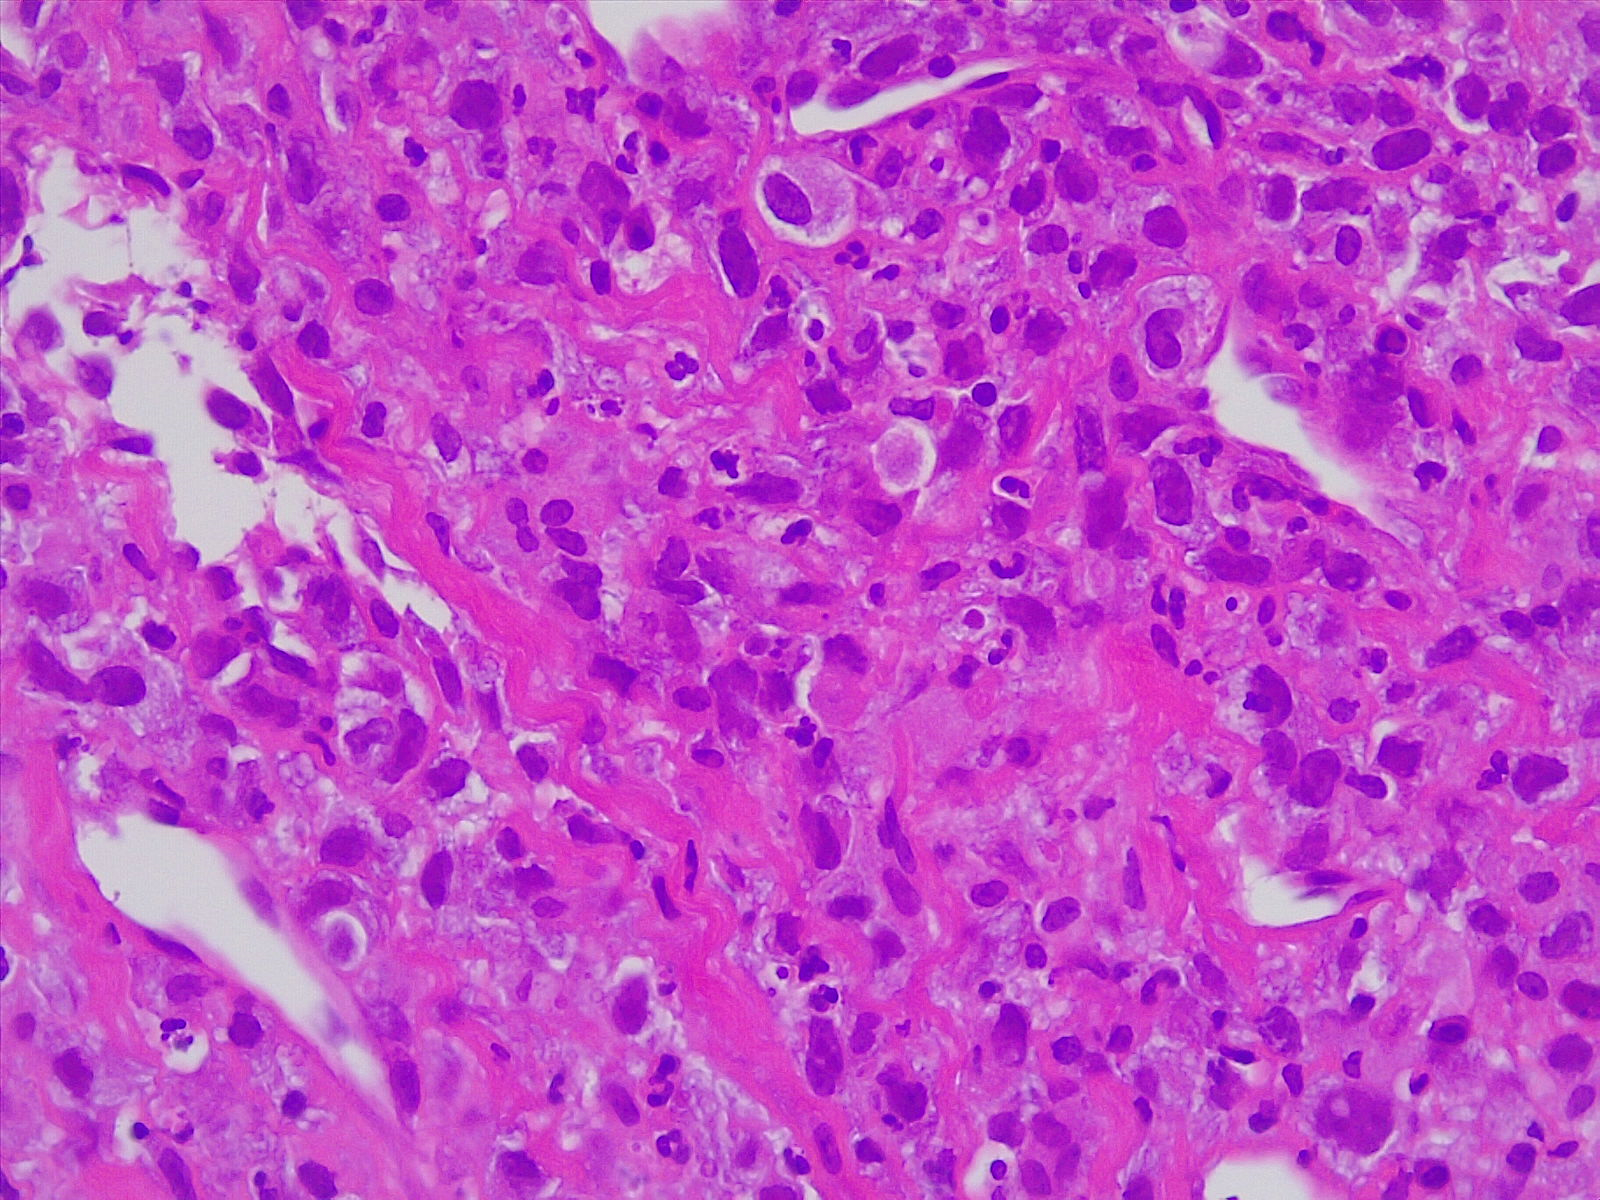
Label: lung adenocarcinoma, poorly differentiated